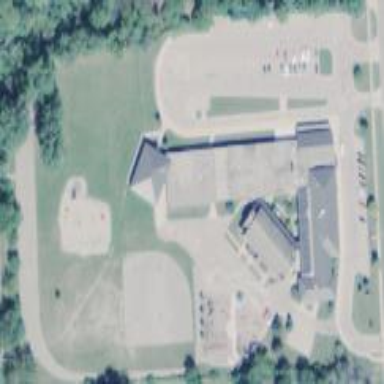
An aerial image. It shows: School.